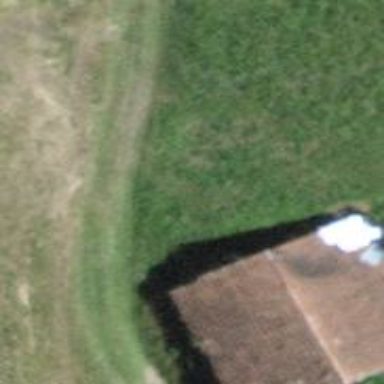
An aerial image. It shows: Rural barn.